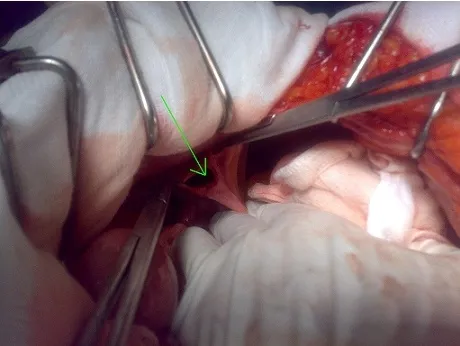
Operative view: defect in the pre-vesical fascia (arrow).
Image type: medical_photograph (other_medical_photograph)